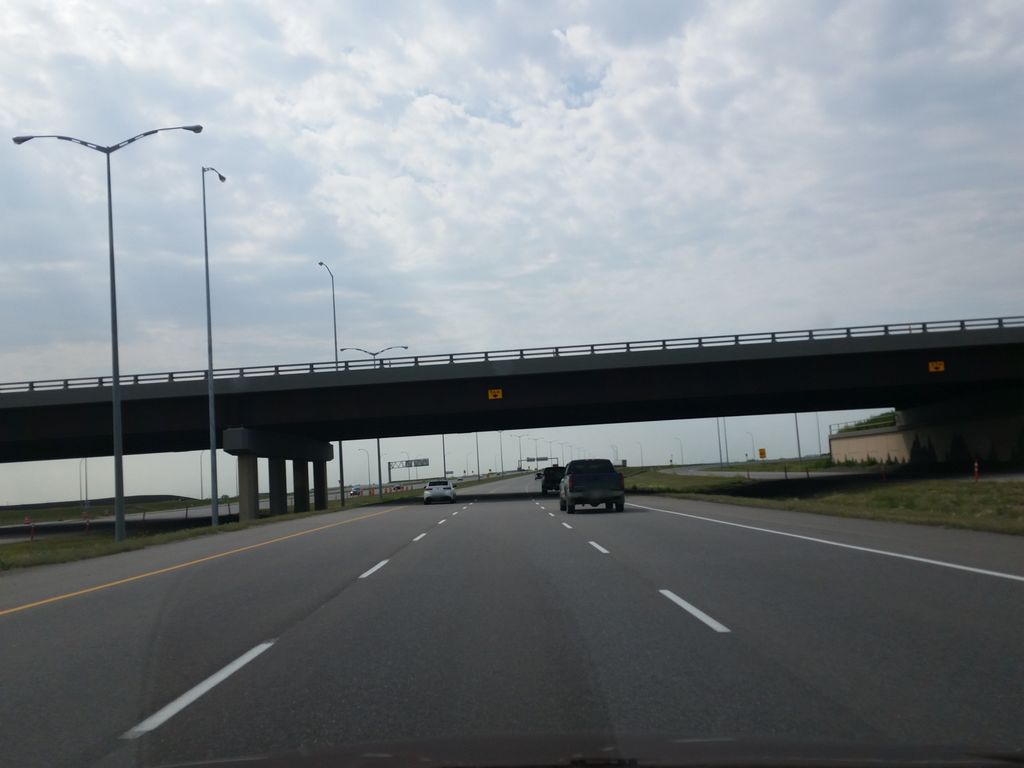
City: calgary